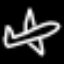
Label: airplane